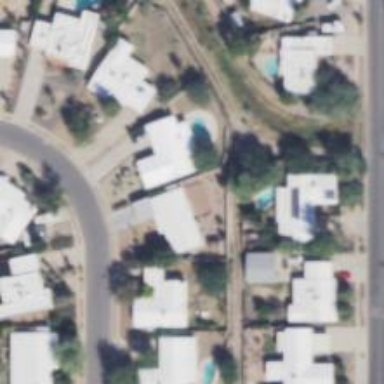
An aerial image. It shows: Alleyway designated as service road.